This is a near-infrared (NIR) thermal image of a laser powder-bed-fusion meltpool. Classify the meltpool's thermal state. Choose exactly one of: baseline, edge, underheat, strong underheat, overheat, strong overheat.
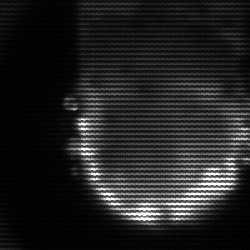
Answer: baseline